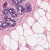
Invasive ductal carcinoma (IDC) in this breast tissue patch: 0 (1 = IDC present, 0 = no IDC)